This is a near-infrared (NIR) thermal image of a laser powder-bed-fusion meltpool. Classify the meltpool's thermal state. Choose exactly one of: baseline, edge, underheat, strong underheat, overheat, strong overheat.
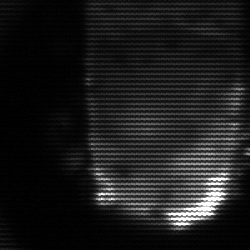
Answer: baseline